Question: This is the code to print to my jsp page. However I have other code in the page. When I call this function I want it to print the message right after where it is called. I can't check for sure because I am using xhtml negotiation, but I suspect it prints after the /html tag.
This is my function
'''
public Print(HttpServletRequest request,HttpServletResponse response){
try{
response.setContentType("text/html");
PrintWriter out = response.getWriter();
out.print("<p>haha</p>");
}catch(IOException e){
e.printStackTrace();
}
}
};
'''
This is where I call it
'''
<!DOCTYPE html PUBLIC "-//W3C//DTD XHTML 1.0 Strict//EN"
"http://www.w3.org/TR/xhtml1/DTD/xhtml1-strict.dtd">
<html xmlns="http://www.w3.org/1999/xhtml" xml:lang="en" lang="en">
<head>
<title>Register</title>
</head>
<body>
<%@ page import="com.otrocol.app.*" %>
<%
Print(request, response);
%>
</body>
</html>
'''
This is what I think the result is:
'''
<!DOCTYPE html PUBLIC "-//W3C//DTD XHTML 1.0 Strict//EN"
"http://www.w3.org/TR/xhtml1/DTD/xhtml1-strict.dtd">
<html xmlns="http://www.w3.org/1999/xhtml" xml:lang="en" lang="en">
<head>
<title>Register</title>
</head>
<body>
</body>
</html>
"haha"
'''
This is what I want the response to be:
'''
<!DOCTYPE html PUBLIC "-//W3C//DTD XHTML 1.0 Strict//EN"
"http://www.w3.org/TR/xhtml1/DTD/xhtml1-strict.dtd">
<html xmlns="http://www.w3.org/1999/xhtml" xml:lang="en" lang="en">
<head>
<title>Register</title>
</head>
<body>
"haha"
</body>
</html>
'''
This is the error I get:

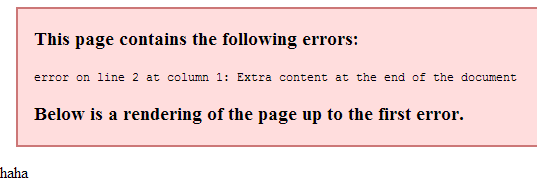
Answer: The JSP uses its own PrintWriter, the JspWriter 'out'. So pass this to the (static) function.
Otherwise you are taking a second writer, and with buffering everything goes haywire.
Also as output already did happen do not set the content type in the function.
At the top of the JSP is a nice location, also for the imports.
'''
<%@page contentType="text/html; charset=UTF-8" pageEncoding="UTF-8"%>
'''
When having writer the function would print at the correct spot in the body.
Nice intuition about the cause. BTW begin a function name with a small letter.